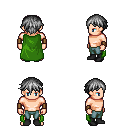
a pixel art fantasy rpg character, male body template, human, light skin, green cape, teal pants, gray short bangs hairstyle, leather bracers, black shoes, four views (front, back, left, right), 2x2 character sprite sheet, small pixel art, hard edges, no anti-aliasing